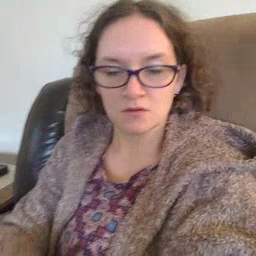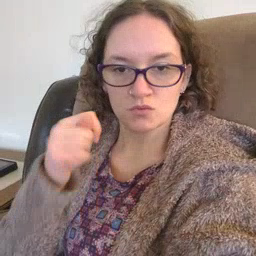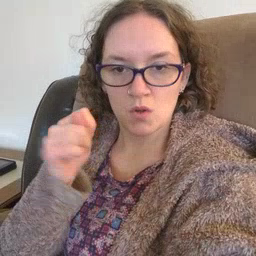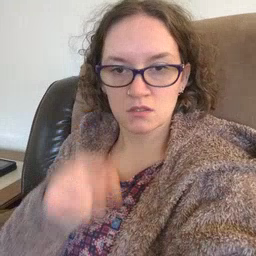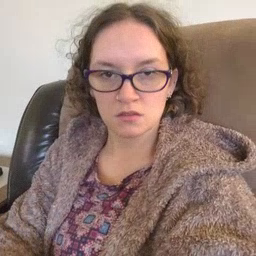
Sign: toy